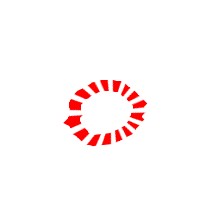
Shape: circle